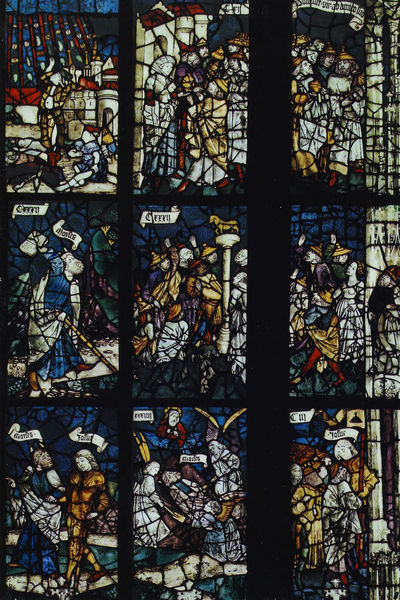
Titel: Rieterfenster
Standort: Nürnberg, St. Lorenz (EU - D - B)
Schlagwörter: blau, mann, weiß, menschen, stadt, bunt, fenster, frau, glas, licht, schwarz, szene, haus, rot, wand, bibel, geschichte, felder, kirche, personen, gotik, engel, farbig, schrift, mauer, farbe, banner, fensterkreuz, kloster, dom, stücke, text, ritter, kathedrale, glasfenster, jesus, kreuzigung, mittelalter, heiliger, heilige, szenen, blei, juden, narrativ, narrative, stationen, hohepriester, bleiverglasung